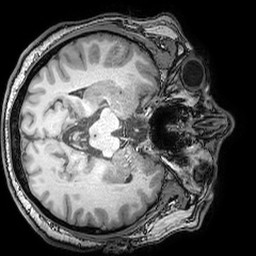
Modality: T1w
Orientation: axial
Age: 33
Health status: ill
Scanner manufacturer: philips
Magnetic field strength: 3 T
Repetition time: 0.007 s
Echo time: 0.0035 s